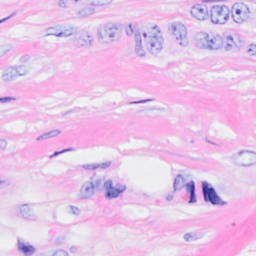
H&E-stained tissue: Breast